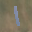
Label: 1